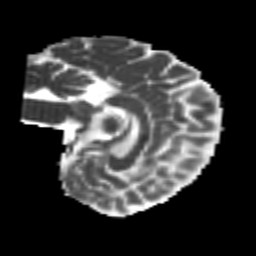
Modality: MD
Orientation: sagittal
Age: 25
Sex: female
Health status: healthy
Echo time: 0.074 s